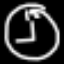
Label: clock